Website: walmart
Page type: address-validator
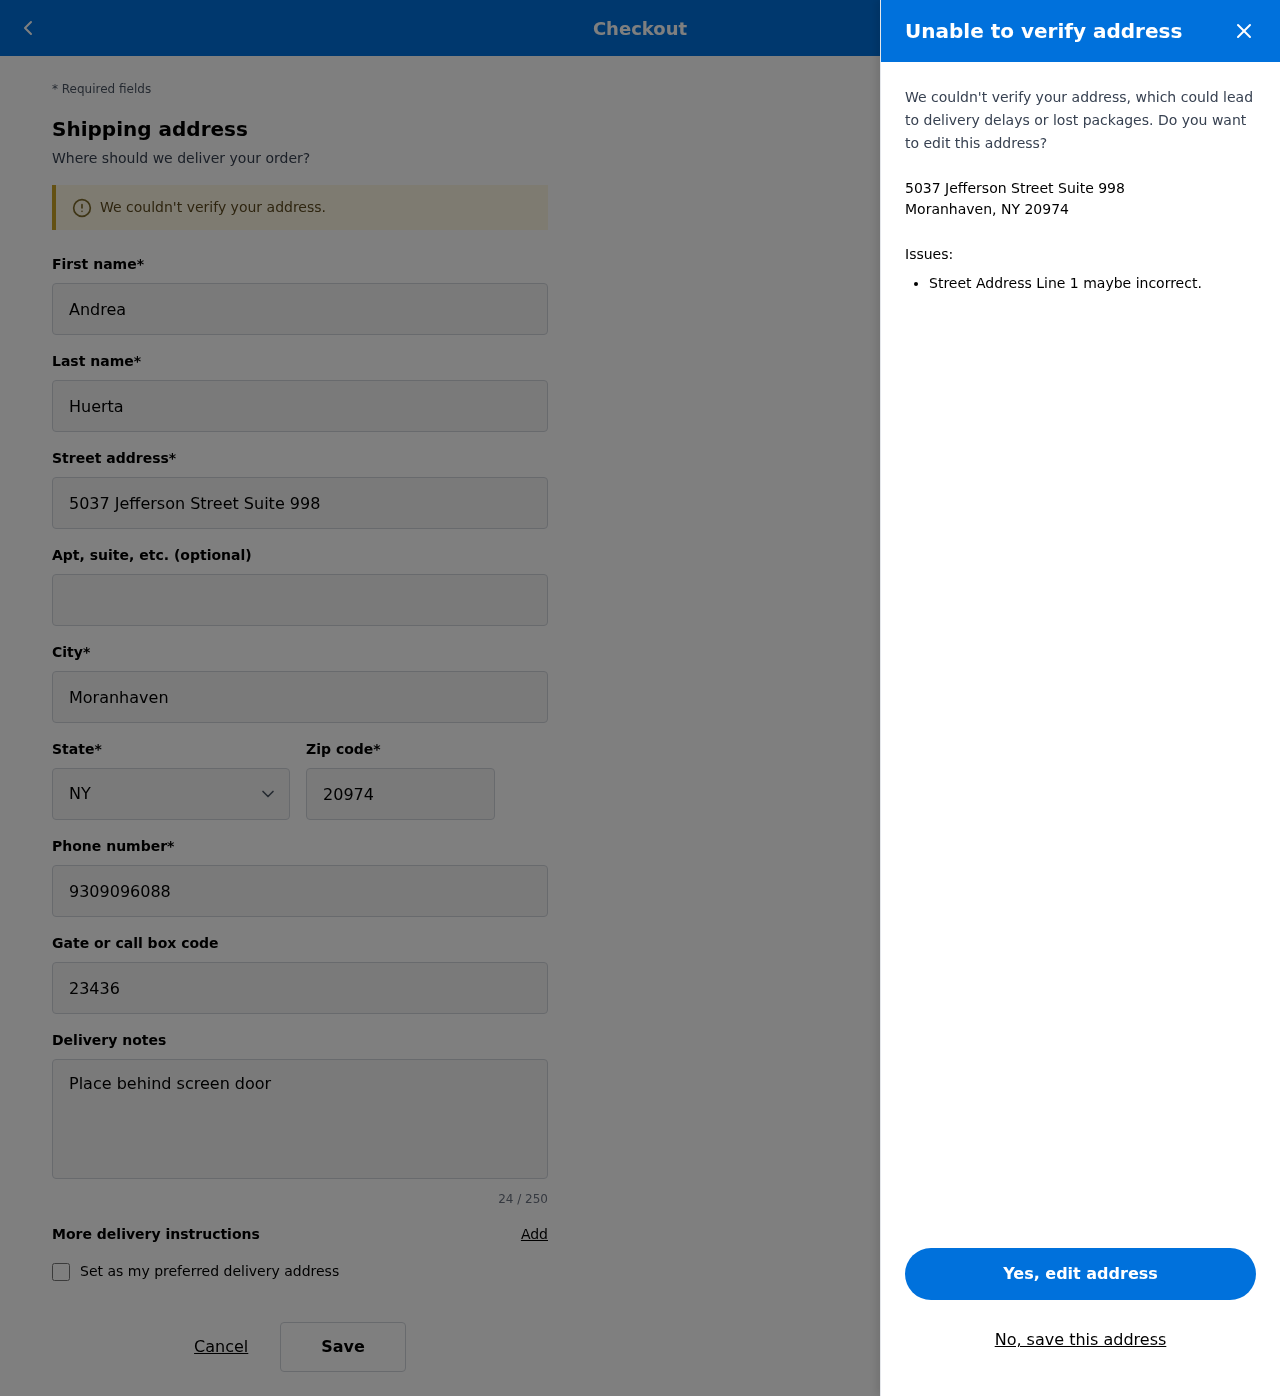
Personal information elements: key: PII_CITY_STATE_ZIP
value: Moranhaven, NY 20974
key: PII_DELIVERY_INSTRUCTIONS
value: Place behind screen door
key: PII_STATE_ABBR
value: NY
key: PII_STREET
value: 5037 Jefferson Street Suite 998
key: PII_FIRSTNAME
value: Andrea
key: PII_LASTNAME
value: Huerta
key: PII_CITY
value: Moranhaven
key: PII_POSTCODE
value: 20974
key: PII_PHONE
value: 9309096088
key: PII_SECURITY_CODE
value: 23436